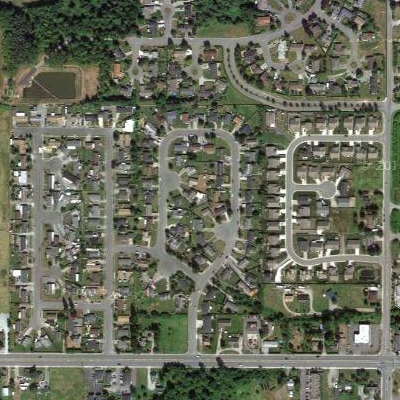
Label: fResident